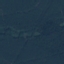
Land use / land cover: Forest